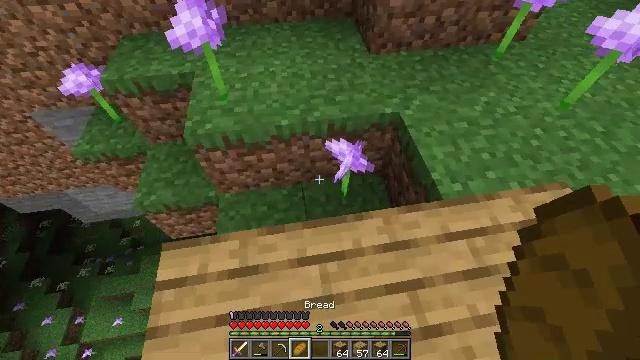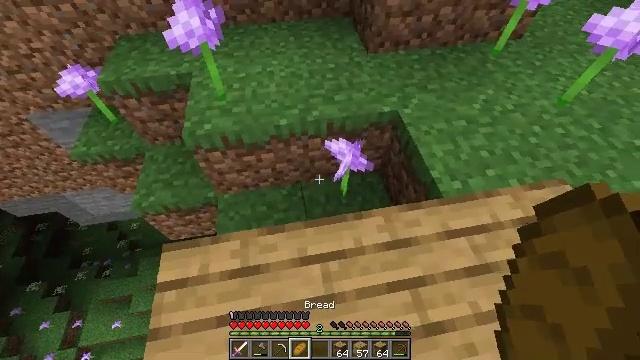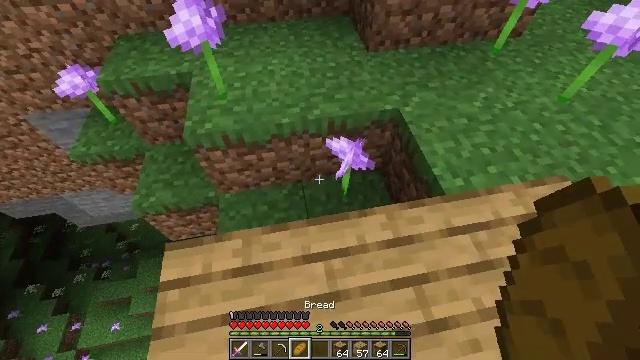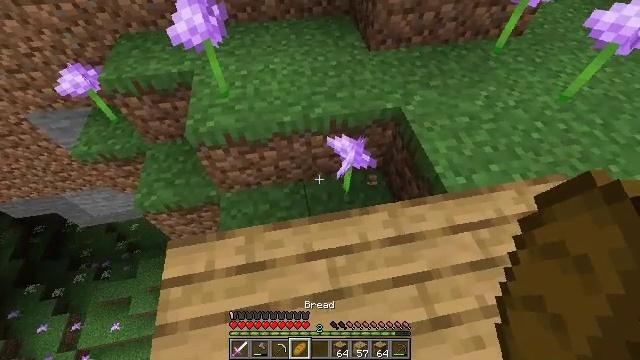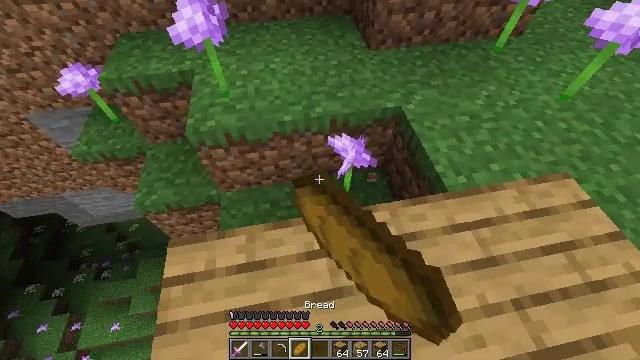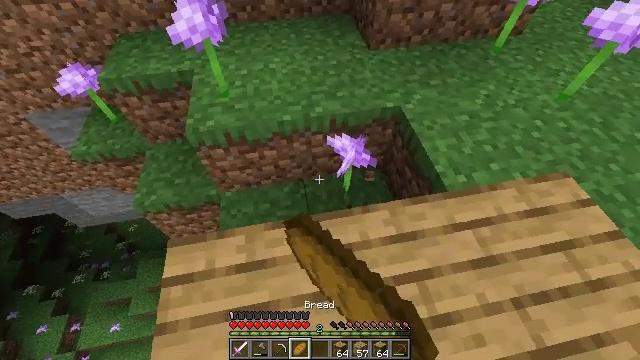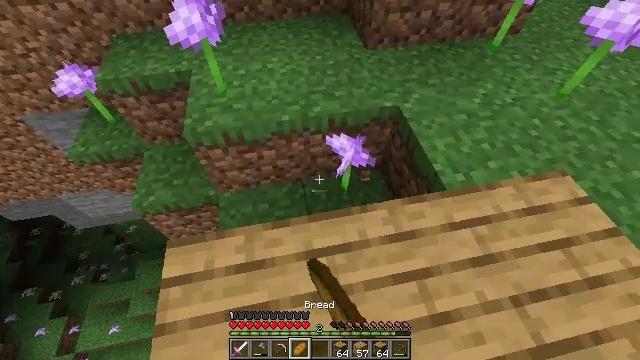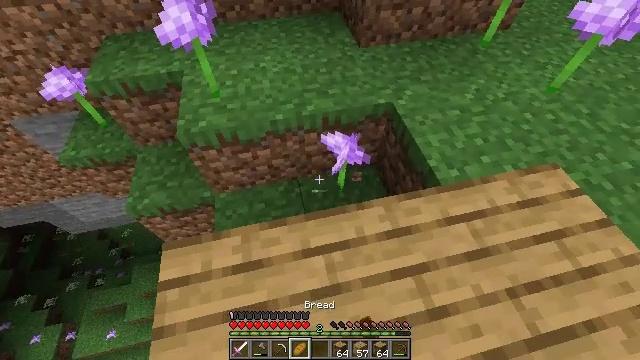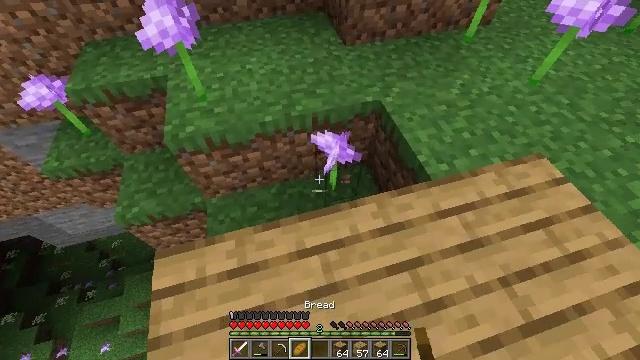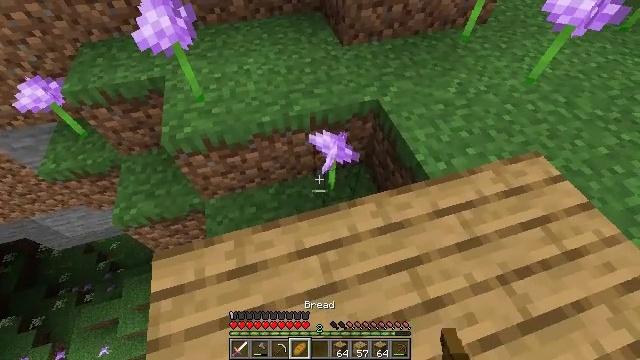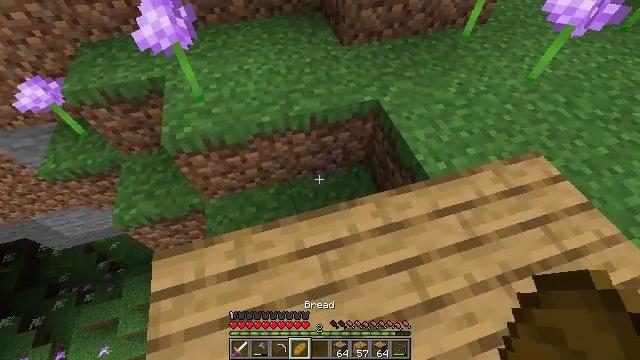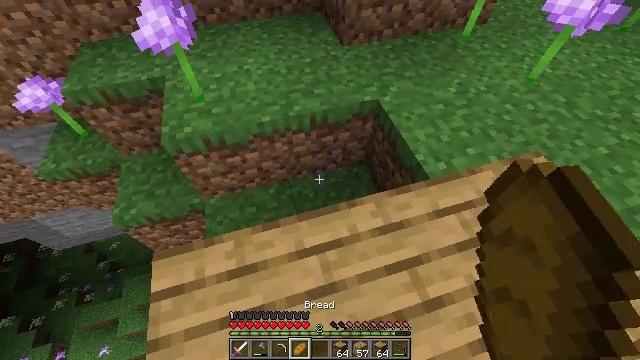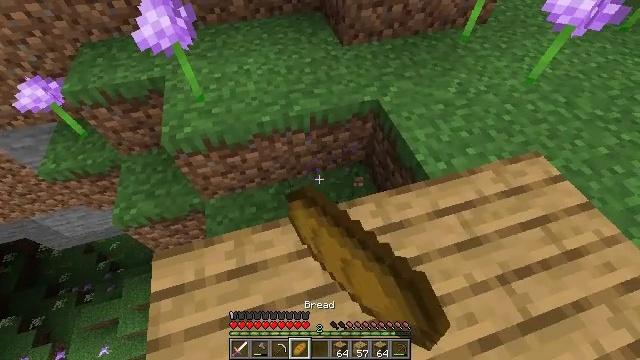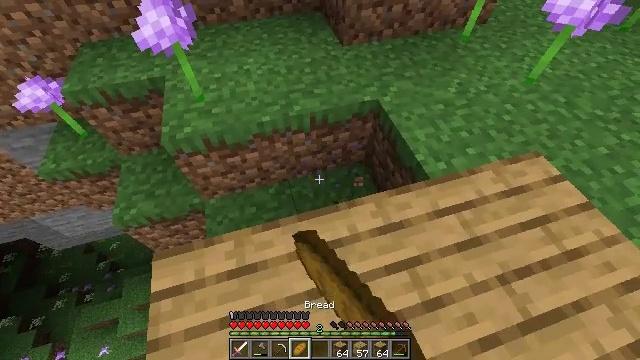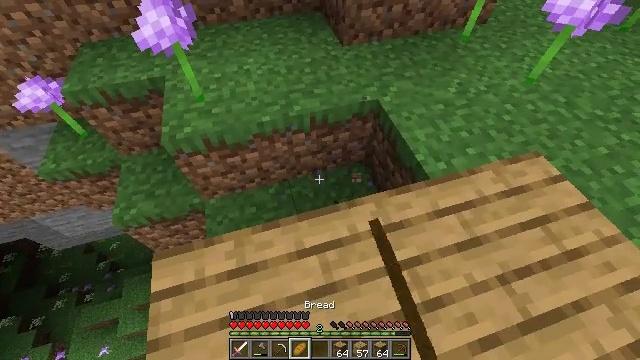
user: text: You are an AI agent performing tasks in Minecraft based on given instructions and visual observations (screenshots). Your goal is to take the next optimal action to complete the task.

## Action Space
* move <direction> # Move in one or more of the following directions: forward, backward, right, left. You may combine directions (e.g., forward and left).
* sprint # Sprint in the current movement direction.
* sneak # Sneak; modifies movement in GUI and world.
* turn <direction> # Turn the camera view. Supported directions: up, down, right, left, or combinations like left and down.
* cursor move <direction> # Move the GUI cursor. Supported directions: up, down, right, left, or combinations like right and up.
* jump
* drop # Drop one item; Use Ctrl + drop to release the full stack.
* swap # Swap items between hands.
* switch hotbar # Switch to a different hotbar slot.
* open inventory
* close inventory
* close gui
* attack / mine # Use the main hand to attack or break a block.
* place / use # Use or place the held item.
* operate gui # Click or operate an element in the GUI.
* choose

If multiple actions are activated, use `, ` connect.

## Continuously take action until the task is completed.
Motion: motion action
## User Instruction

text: Break the allium to collect it.
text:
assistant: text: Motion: no_op
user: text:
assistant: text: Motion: no_op
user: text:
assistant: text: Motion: attack / mine
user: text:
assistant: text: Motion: attack / mine
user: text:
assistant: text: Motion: attack / mine
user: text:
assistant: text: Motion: no_op
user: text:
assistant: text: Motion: turn right
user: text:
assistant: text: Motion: turn right
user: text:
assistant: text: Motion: no_op
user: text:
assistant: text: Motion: attack / mine
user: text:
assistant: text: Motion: attack / mine
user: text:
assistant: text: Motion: attack / mine
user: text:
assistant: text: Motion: no_op
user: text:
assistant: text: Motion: no_op
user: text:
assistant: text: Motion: no_op